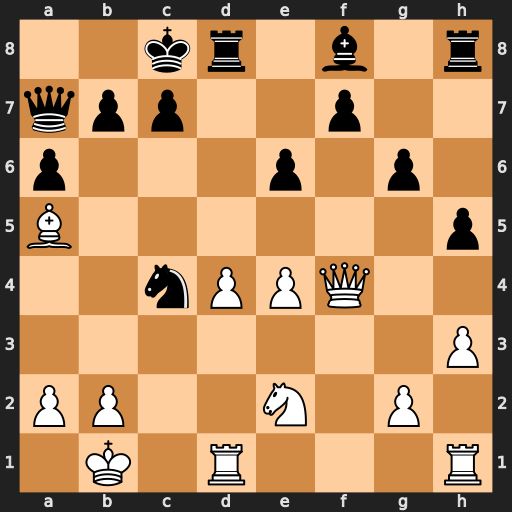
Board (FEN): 2kr1b1r/qpp2p2/p3p1p1/B6p/2nPPQ2/7P/PP2N1P1/1K1R3R
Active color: w
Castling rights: -
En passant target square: -
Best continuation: Qxc7#